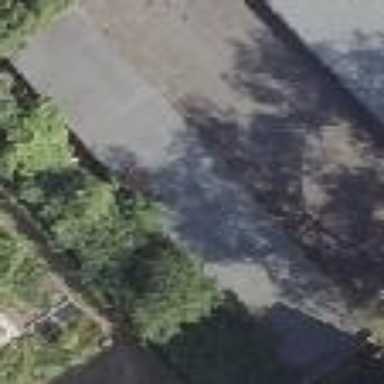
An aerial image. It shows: Group of garages.